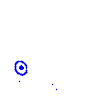
Particle: electron